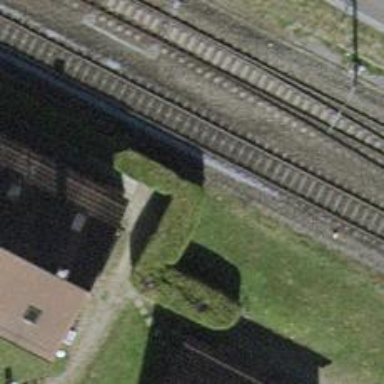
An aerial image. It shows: Hedge acting as barrier.